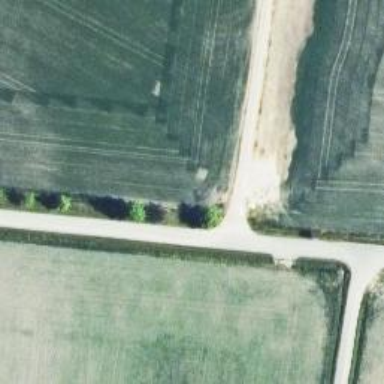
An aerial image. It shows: Unclassified road.